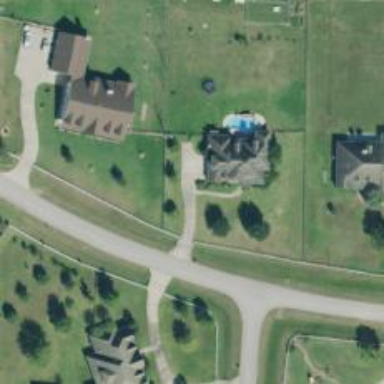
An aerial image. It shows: Driveway leading to service road.